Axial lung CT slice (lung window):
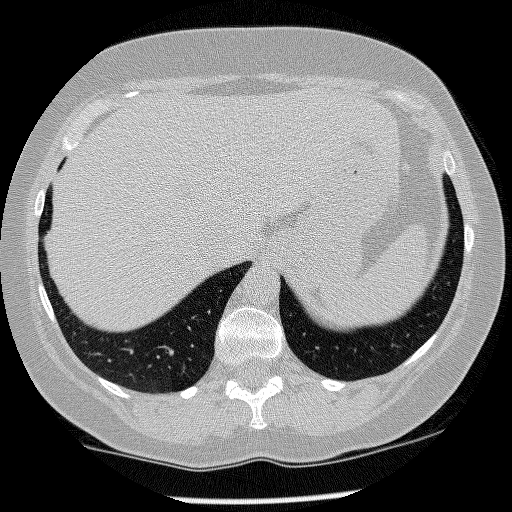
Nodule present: no